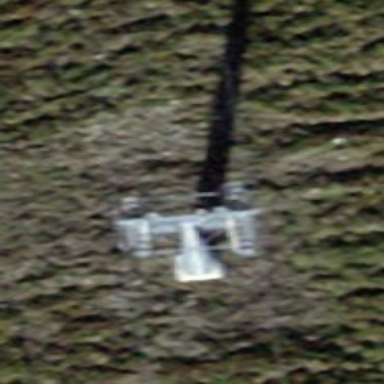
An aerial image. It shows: Pylon for aerialway.